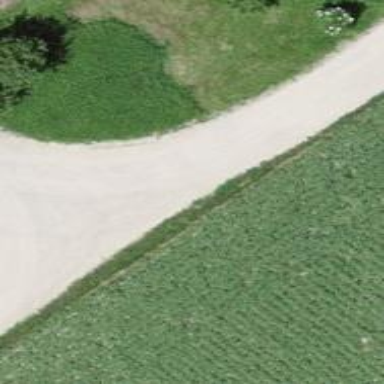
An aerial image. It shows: Well-maintained track road with grade 1 tracktype.